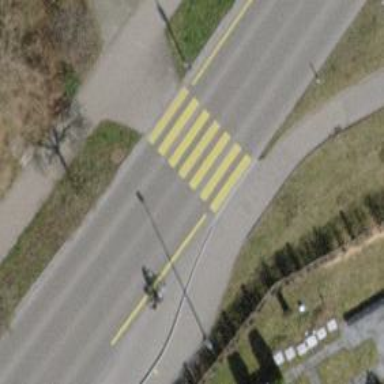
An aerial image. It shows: Marked road crossing.